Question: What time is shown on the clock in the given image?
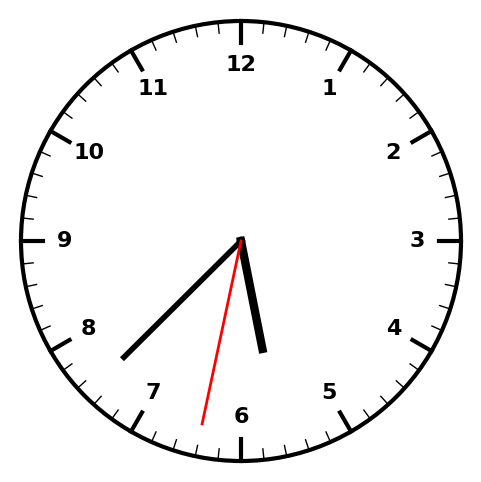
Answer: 05:37:32